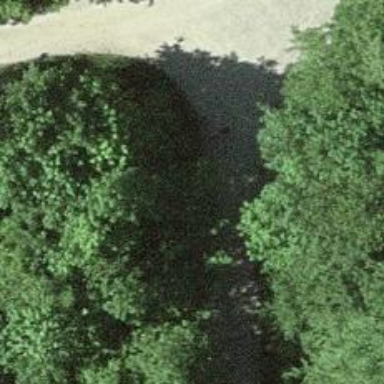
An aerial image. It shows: Gravel track with grade2 quality.